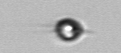
Label: Acanthoica_quattrospina